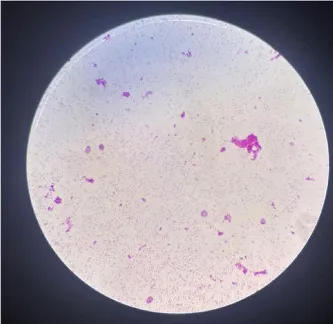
Microbiological examination results. Gram staining suggested gram-negative bacilli in the dialysate culture bottle (magnification, x1,000).
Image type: pathology (gram)